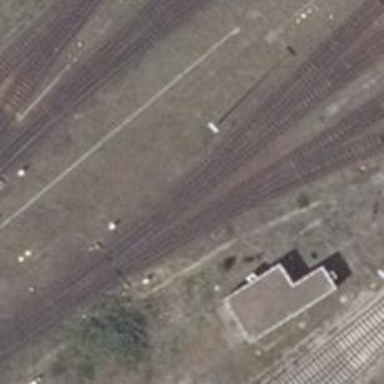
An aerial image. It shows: Railway switch.